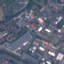
Land use / land cover class: Industrial